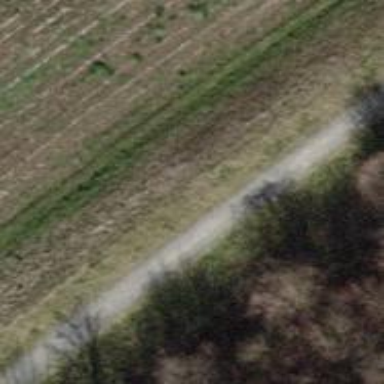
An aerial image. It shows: Footway with surface of fine gravel.